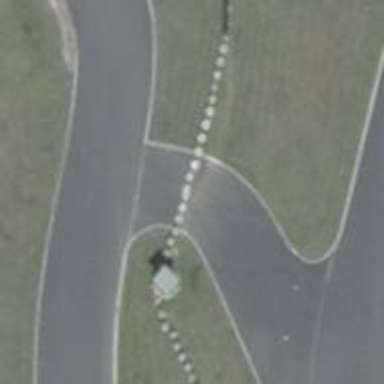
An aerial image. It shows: Motor sport raceway with asphalt surface.